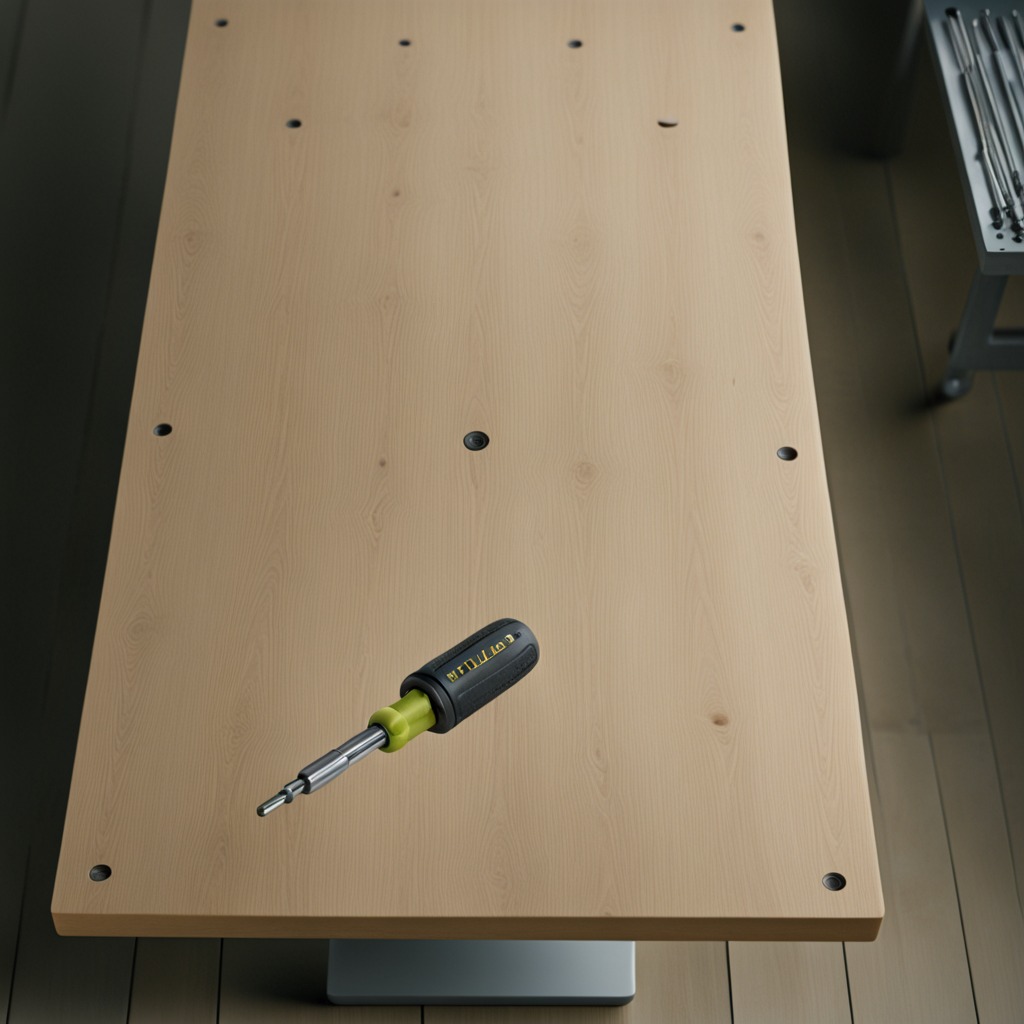
A screwdriver lies on a workbench inside a coastal fishing gear workshop.